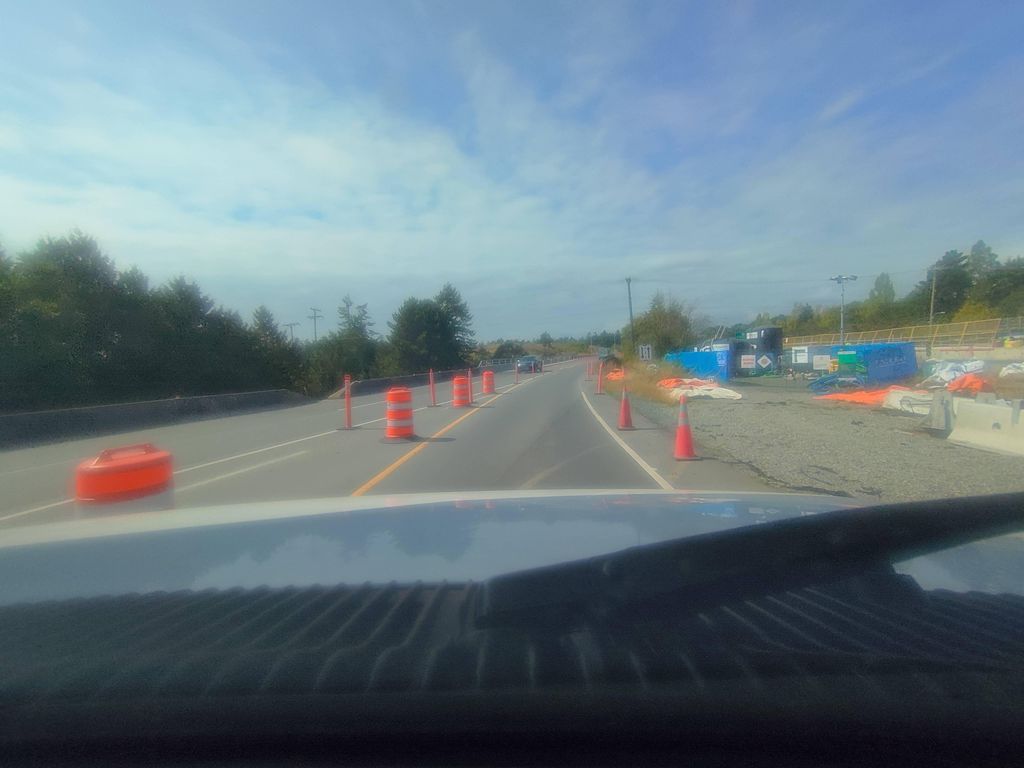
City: victoria